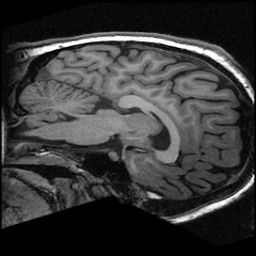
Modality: T1w
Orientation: sagittal
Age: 23
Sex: female